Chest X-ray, PA view. Patient: 35 years old, sex F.
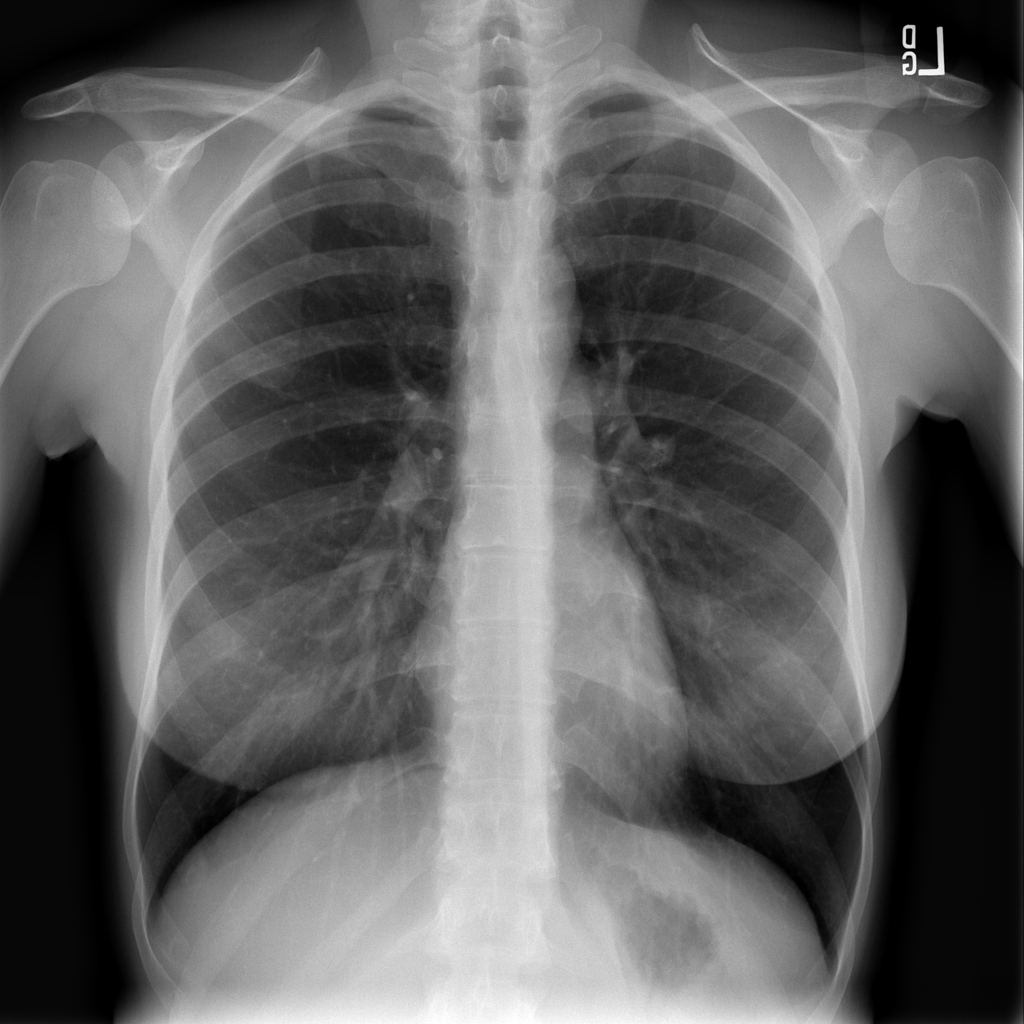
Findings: No Finding